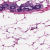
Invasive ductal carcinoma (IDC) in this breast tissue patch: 0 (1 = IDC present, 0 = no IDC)